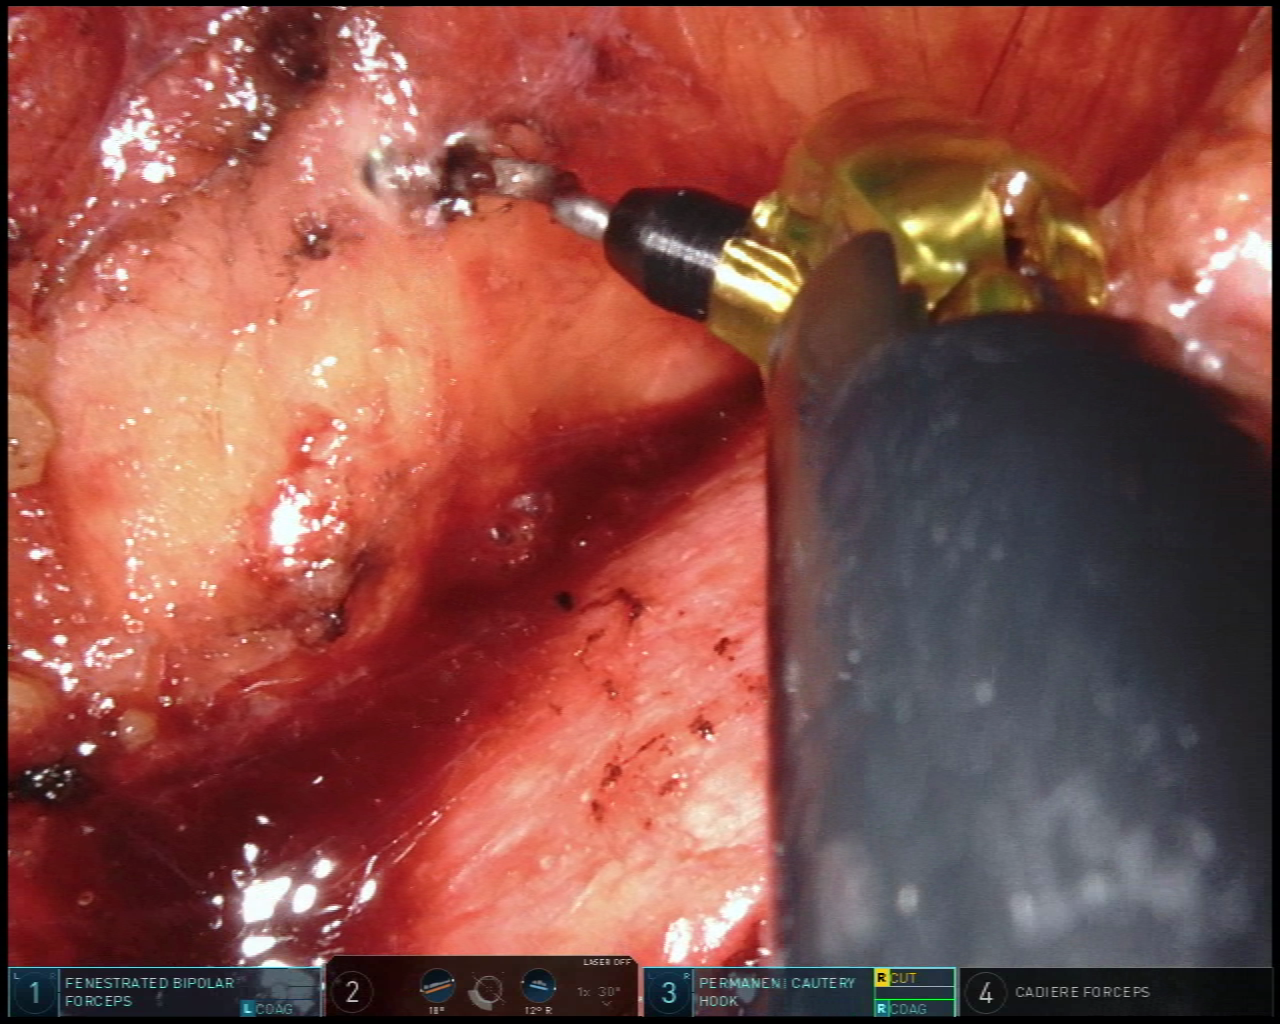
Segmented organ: pancreas
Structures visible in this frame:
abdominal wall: no
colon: no
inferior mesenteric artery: no
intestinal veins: no
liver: no
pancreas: yes
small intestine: no
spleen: no
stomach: no
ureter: no
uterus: no
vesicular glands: no